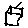
Label: house